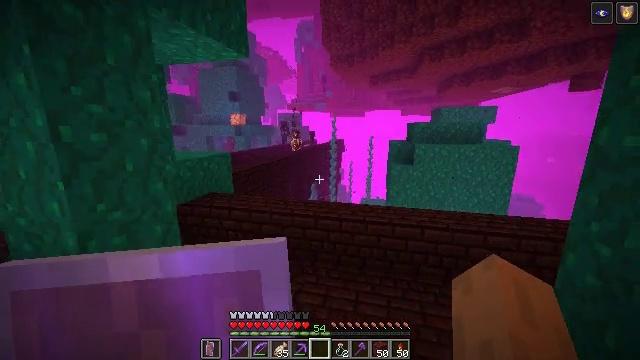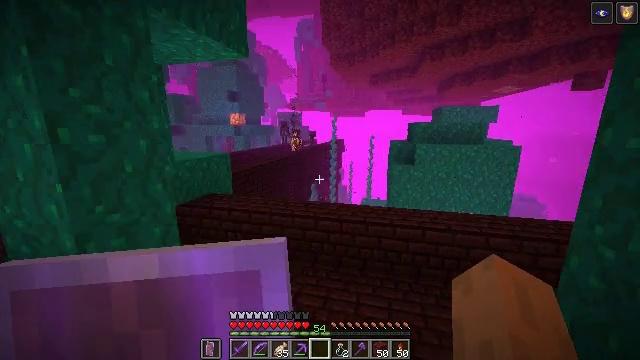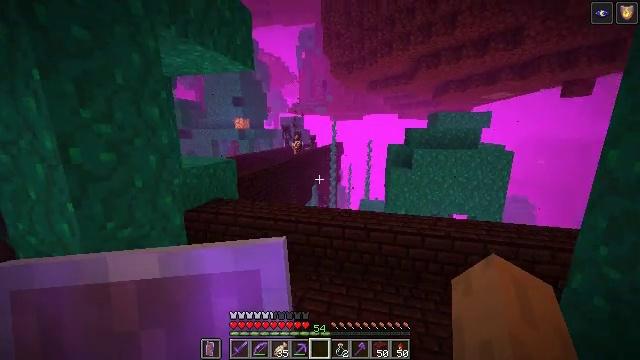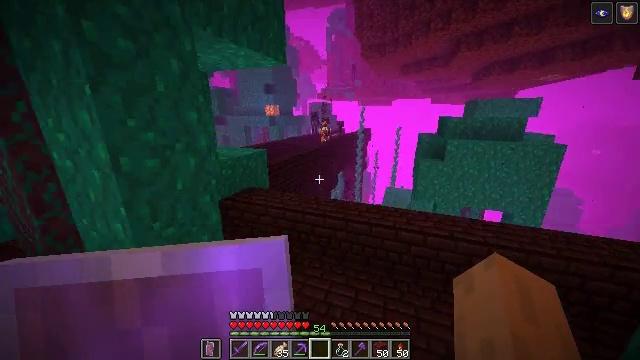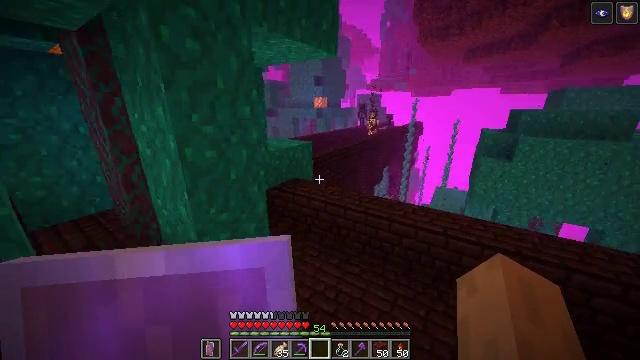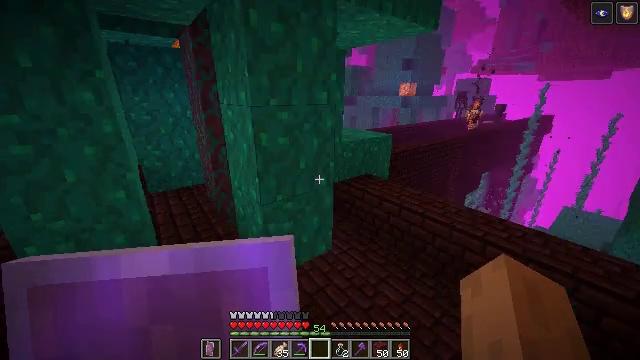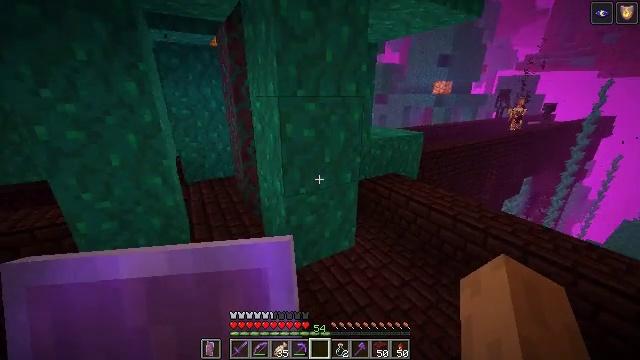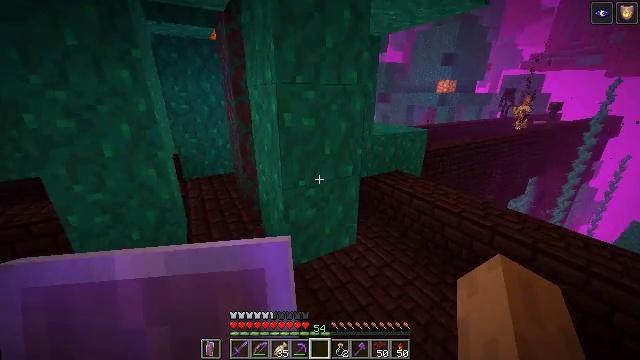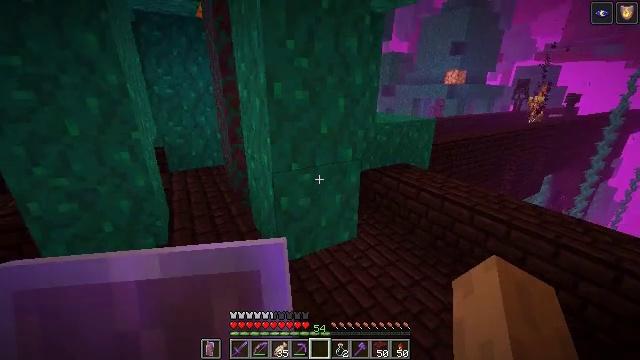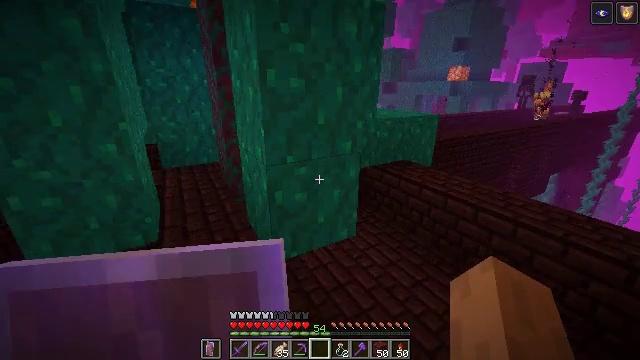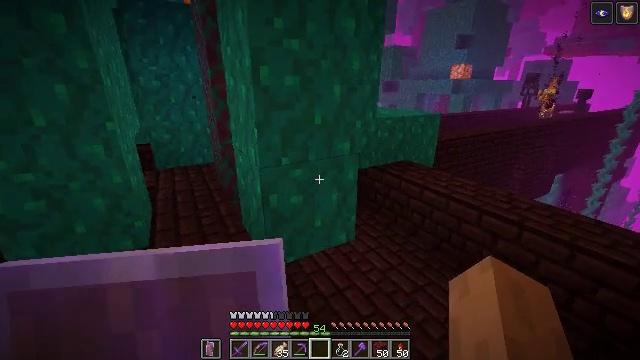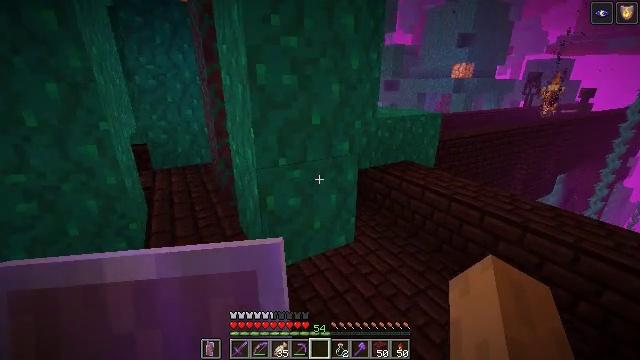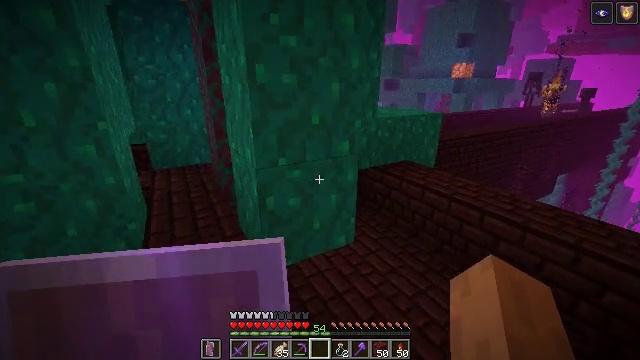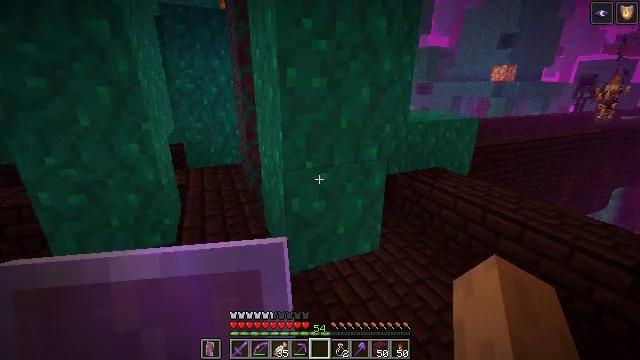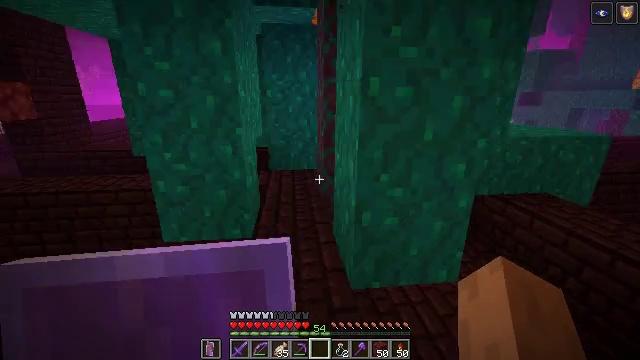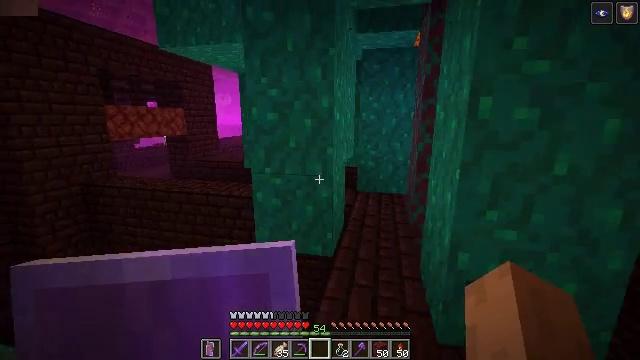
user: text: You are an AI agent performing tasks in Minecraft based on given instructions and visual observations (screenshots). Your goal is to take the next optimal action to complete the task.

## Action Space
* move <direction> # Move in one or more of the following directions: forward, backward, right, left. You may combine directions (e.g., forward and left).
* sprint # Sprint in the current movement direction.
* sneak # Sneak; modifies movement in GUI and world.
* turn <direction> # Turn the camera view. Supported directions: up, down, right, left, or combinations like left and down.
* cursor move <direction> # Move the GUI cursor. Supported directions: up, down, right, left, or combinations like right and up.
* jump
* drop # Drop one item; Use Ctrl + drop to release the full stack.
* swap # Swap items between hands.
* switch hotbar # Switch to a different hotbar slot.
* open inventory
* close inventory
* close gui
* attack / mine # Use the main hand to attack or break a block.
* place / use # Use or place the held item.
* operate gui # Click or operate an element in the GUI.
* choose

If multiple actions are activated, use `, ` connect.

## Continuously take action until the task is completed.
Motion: motion action
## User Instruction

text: Craft handy shears for collecting wool.
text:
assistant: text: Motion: move forward, sprint, jump
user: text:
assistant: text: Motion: move forward, sprint, jump
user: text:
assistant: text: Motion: move forward, sprint, turn left and down
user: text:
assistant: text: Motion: turn left and down
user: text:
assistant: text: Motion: turn left and down
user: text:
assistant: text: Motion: turn left
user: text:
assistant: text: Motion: no_op
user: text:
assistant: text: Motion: no_op
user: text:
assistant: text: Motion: no_op
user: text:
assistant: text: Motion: no_op
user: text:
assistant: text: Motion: no_op
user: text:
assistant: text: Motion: no_op
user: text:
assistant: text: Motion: turn left
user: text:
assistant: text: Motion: move forward, turn left and up
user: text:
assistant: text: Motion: move forward, turn left and up
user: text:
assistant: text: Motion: move forward
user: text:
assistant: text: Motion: move forward
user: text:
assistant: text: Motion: move forward
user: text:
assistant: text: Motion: move forward
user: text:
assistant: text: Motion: move forward
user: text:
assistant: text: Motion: move forward, turn right
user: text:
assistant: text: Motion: move forward
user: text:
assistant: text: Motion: move forward
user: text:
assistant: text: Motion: move forward, turn right
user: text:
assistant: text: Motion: move forward, turn right
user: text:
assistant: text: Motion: move forward and move right
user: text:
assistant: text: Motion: move forward and move right
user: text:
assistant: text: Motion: move forward and move right
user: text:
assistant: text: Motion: move forward and move right, turn left
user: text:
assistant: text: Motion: move forward, turn left